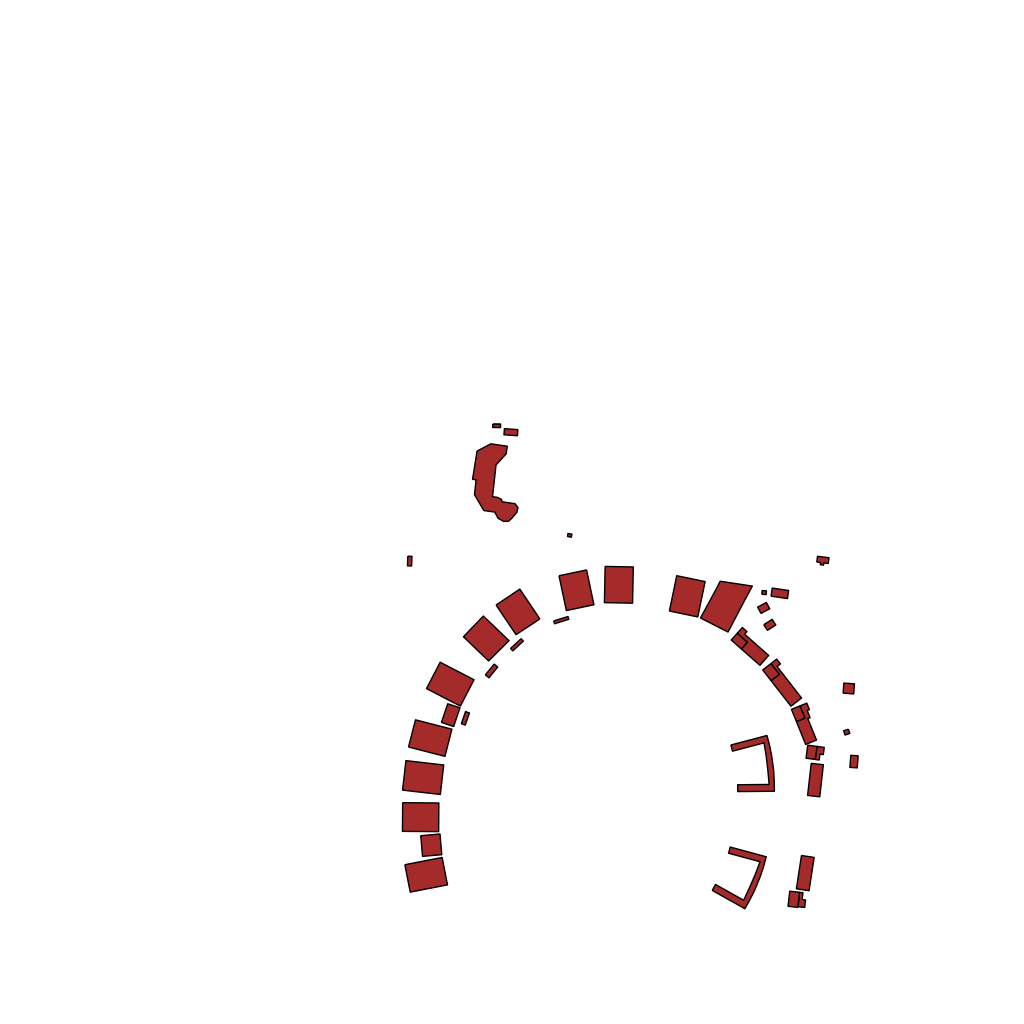
Tags: overhead vector_map, business, recreation, residential, special, individual_rise, low_rise, density_1, Facility, 1.0 km²